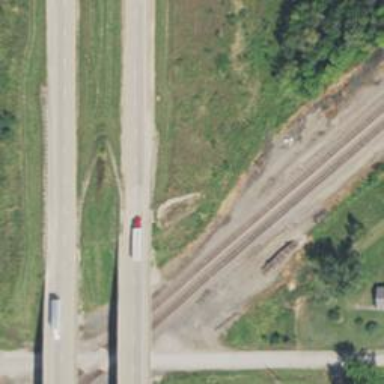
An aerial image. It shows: Bridge crossing over expressway trunk road.